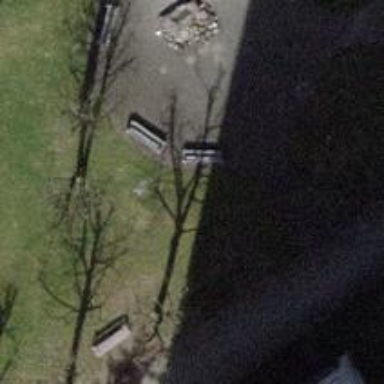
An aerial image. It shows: Bench.